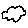
Label: cloud